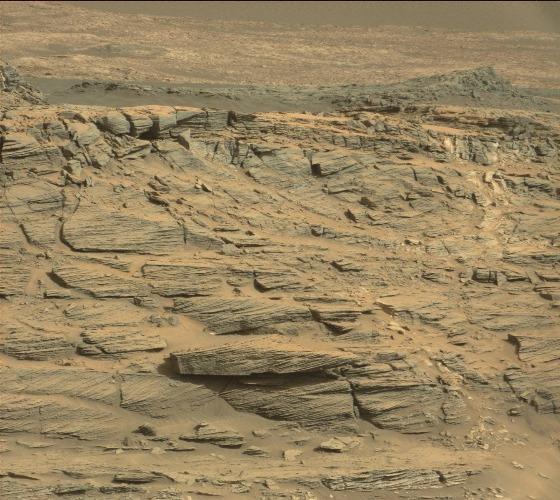
Terrain classes present: Bedrock, Gravel / Sand / Soil, Rock